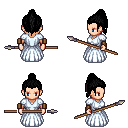
a pixel art fantasy rpg character, female body template, human, light skin, underdress, white pants, black long topknot hairstyle, leather bracers, spear, four views (front, back, left, right), 2x2 character sprite sheet, small pixel art, hard edges, no anti-aliasing